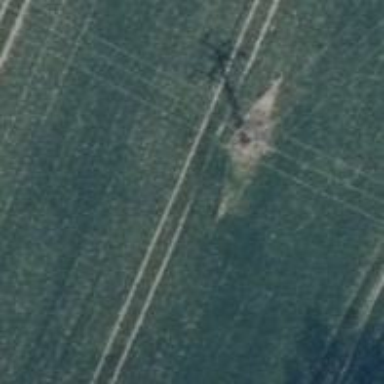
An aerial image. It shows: Power pole.